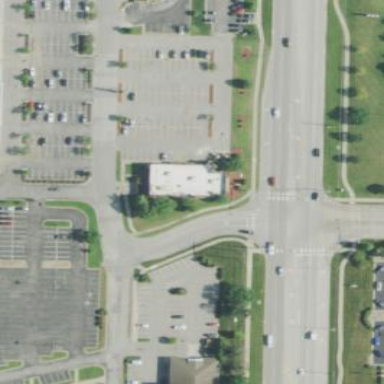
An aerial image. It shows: Retail area.